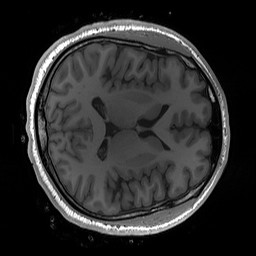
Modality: T1w
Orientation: axial
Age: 27
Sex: male